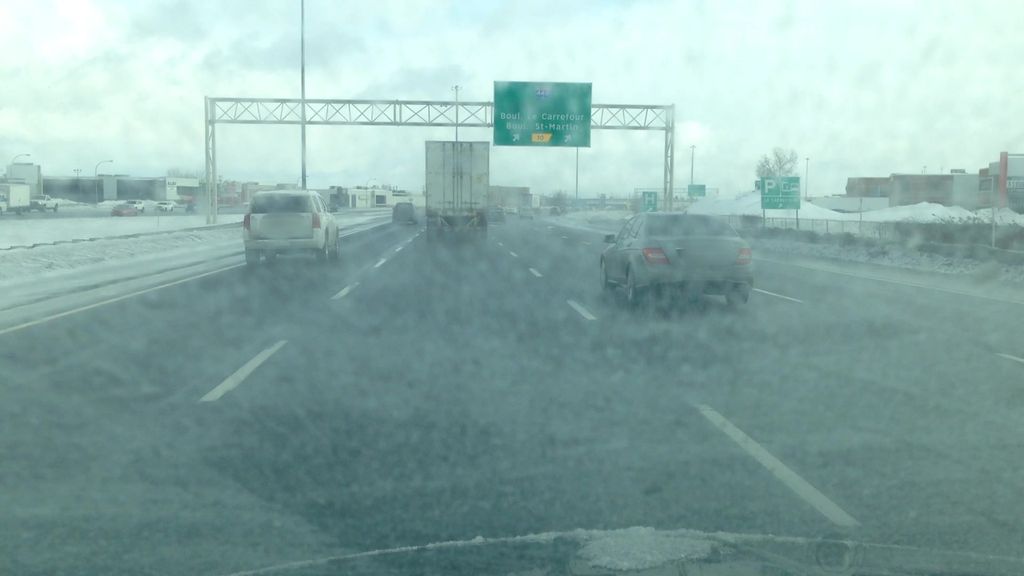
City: montreal